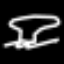
Label: mushroom